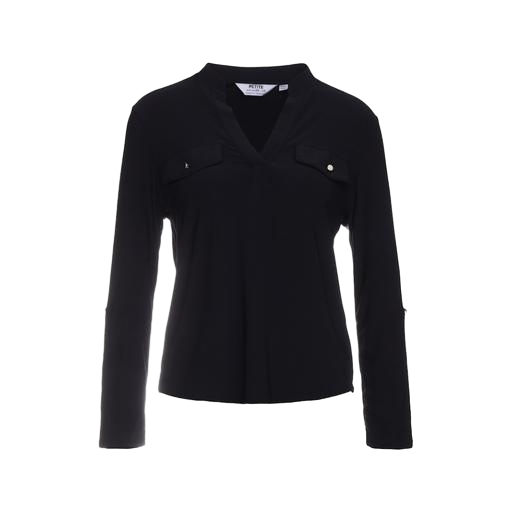
black zip-pocket roll tab blouse, black maison breton shirt, black flap pocket shirt, white background